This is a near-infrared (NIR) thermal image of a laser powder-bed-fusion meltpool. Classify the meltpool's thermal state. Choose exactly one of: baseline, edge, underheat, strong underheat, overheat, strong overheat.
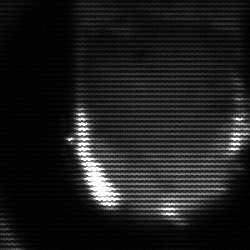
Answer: baseline